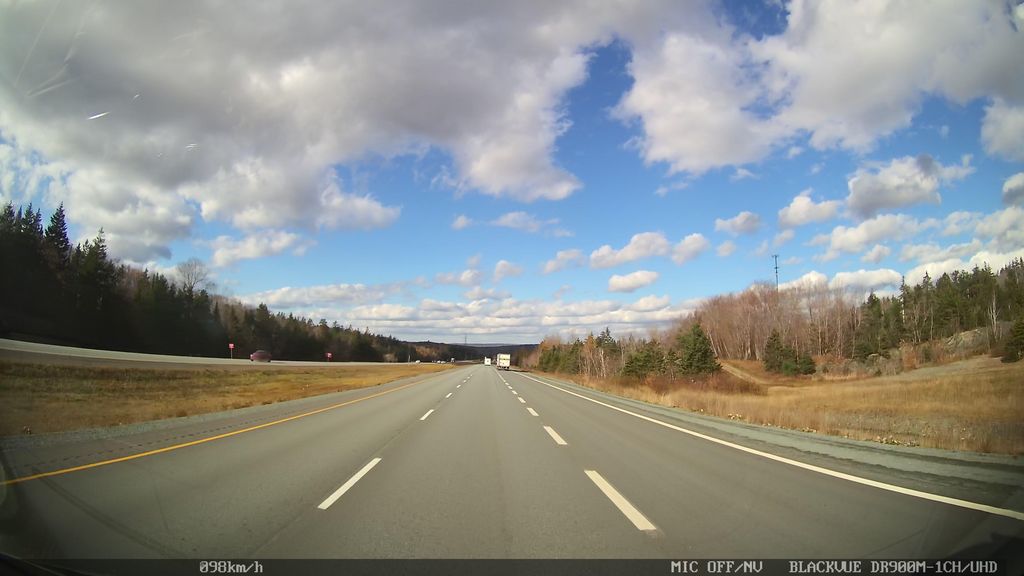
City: halifax